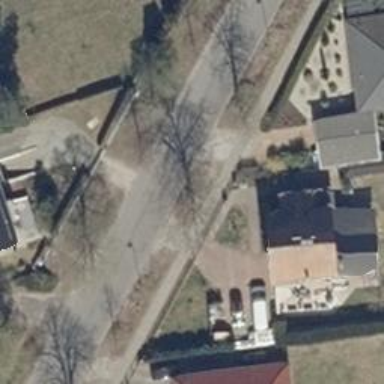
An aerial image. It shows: Sidewalk.